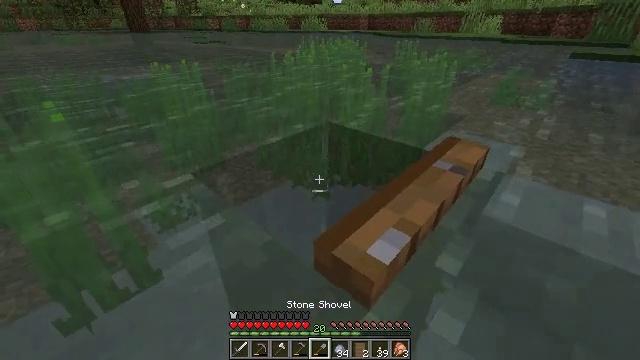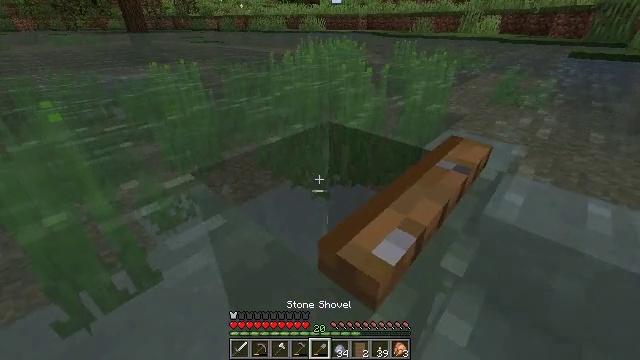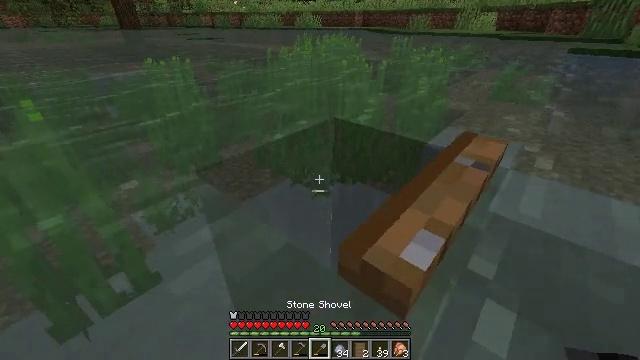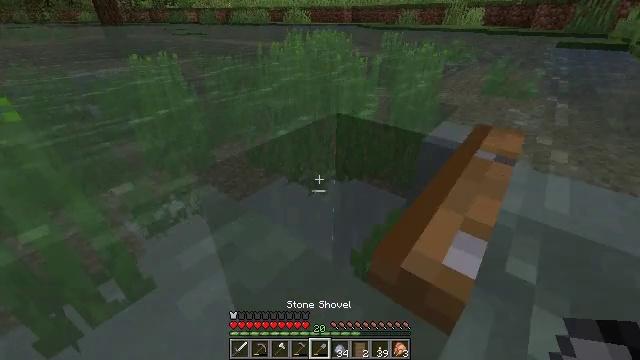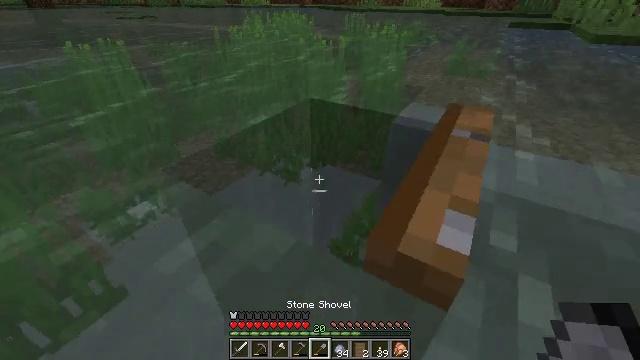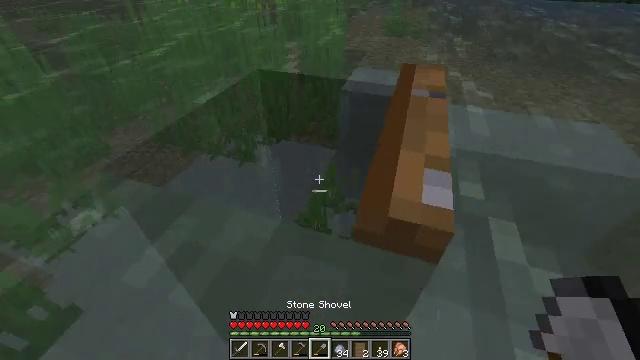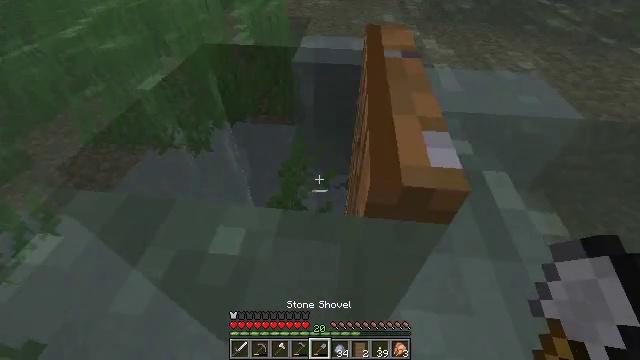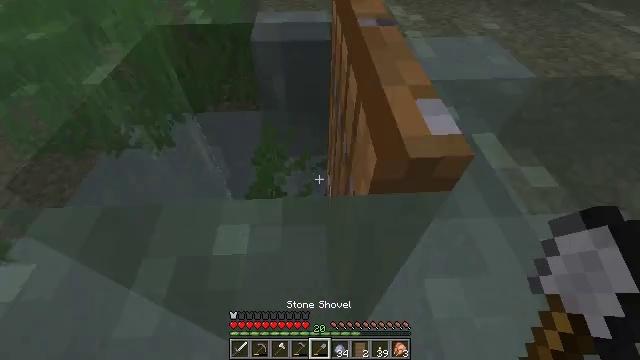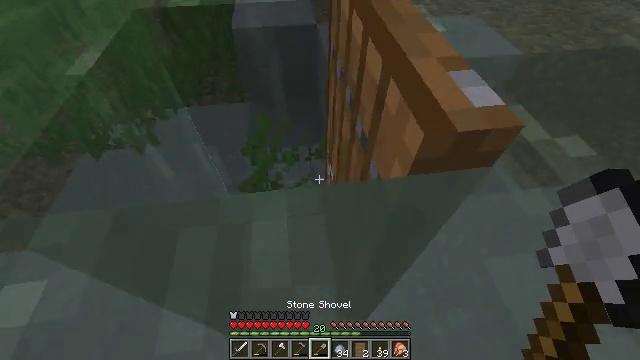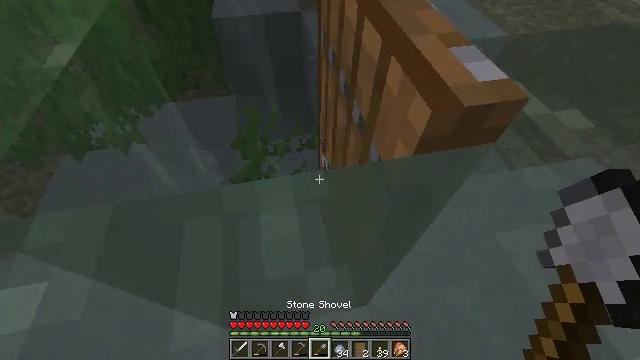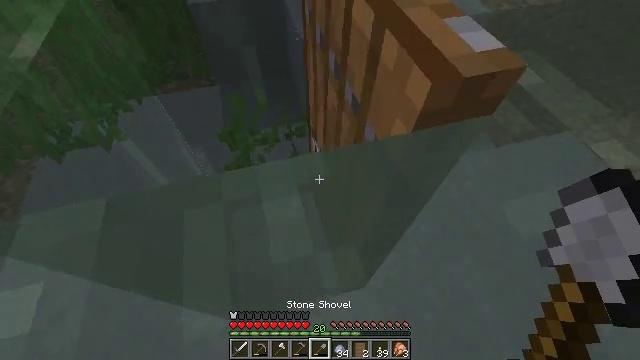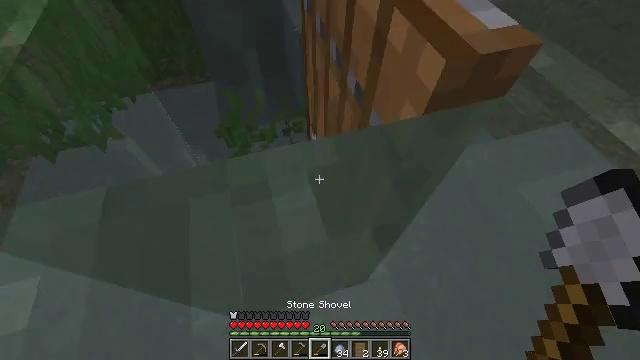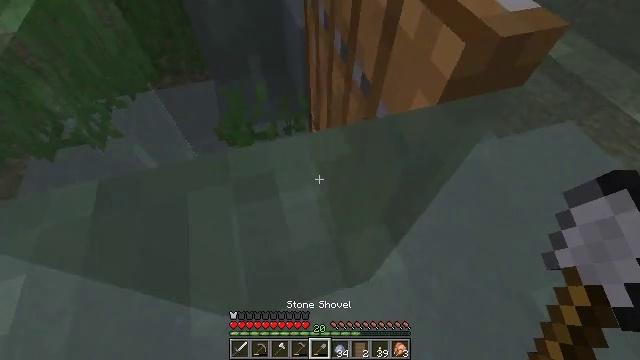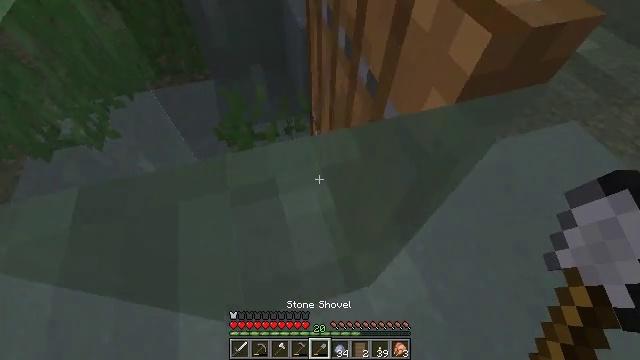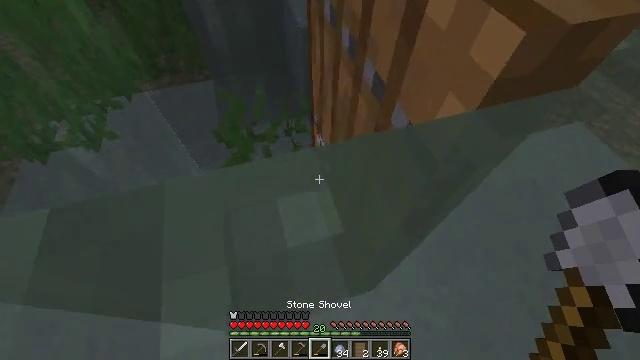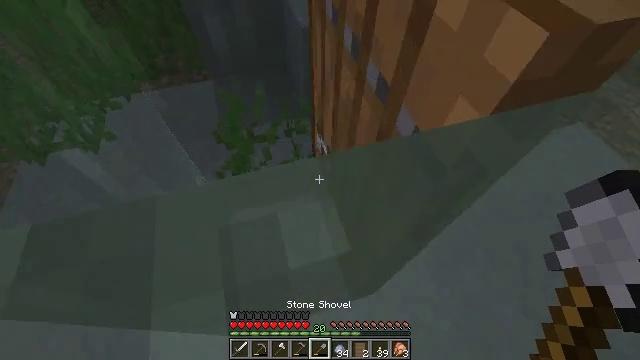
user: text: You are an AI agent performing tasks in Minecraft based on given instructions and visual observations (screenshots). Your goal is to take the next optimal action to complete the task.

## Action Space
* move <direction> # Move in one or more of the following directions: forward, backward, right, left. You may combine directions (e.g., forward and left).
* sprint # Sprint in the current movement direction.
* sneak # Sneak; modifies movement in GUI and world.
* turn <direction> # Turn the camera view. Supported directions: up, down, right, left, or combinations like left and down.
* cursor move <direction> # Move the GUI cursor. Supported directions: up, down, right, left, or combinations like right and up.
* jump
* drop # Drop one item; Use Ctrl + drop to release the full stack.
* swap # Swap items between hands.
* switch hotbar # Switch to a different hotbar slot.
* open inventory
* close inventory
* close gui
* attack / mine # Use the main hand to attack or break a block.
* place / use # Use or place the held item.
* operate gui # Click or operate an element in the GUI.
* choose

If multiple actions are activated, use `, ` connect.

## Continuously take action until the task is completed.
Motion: motion action
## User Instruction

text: Harvest seagrass from the waterbed.
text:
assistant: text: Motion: move forward and move left
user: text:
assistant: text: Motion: move forward and move left
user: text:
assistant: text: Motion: move forward and move left, turn right
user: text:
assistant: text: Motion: move forward and move left, turn right and down
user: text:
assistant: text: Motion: move forward and move left, turn right and down
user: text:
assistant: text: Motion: move forward and move left, turn right and down
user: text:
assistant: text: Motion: move forward, turn right and down
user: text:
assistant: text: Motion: move forward, turn right and down
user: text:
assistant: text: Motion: move forward, turn right and down
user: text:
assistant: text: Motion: move forward, turn right and down
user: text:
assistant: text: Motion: move forward, turn right
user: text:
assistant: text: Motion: move forward
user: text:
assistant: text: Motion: move forward
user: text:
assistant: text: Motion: move forward
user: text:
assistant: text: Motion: move forward
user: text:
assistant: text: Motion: move left
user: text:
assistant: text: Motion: move forward and move left
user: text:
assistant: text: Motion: move forward and move left
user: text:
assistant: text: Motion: move forward and move left
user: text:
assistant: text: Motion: move forward
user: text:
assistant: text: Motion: move forward
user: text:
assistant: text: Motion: no_op
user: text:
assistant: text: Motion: no_op
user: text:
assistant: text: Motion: no_op
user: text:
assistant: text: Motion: no_op
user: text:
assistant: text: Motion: turn right and down
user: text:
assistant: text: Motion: turn right and down
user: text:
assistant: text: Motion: no_op
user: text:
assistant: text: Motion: no_op
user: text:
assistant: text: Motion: turn left